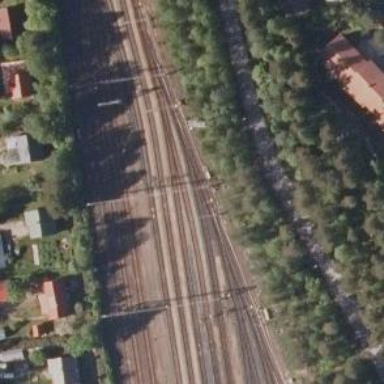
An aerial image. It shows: Railway yard with electrified contact lines.